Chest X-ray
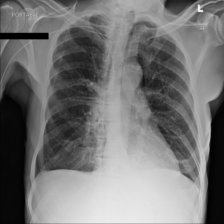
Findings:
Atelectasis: negative
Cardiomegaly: negative
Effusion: negative
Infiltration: negative
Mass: negative
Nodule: negative
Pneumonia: negative
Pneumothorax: negative
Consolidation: negative
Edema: negative
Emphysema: negative
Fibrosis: negative
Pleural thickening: negative
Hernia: negative